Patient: sex M, age 59
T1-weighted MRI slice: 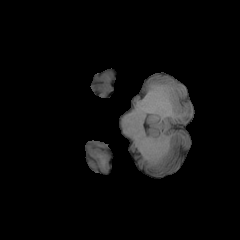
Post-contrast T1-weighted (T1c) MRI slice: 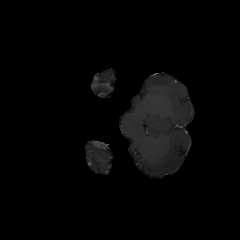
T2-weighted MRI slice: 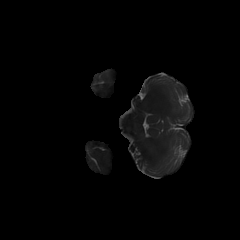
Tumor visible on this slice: no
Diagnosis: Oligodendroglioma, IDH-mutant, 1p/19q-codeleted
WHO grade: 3